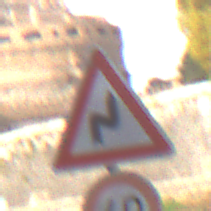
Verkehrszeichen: DoppelkurveRechts
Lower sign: Geschwindigkeit60
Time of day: MorningAfternoon
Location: Outdoor (Suburban)
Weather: PartlyCloudy
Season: NotSpecified
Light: Natural